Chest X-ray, PA view. Patient: 22 years old, sex F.
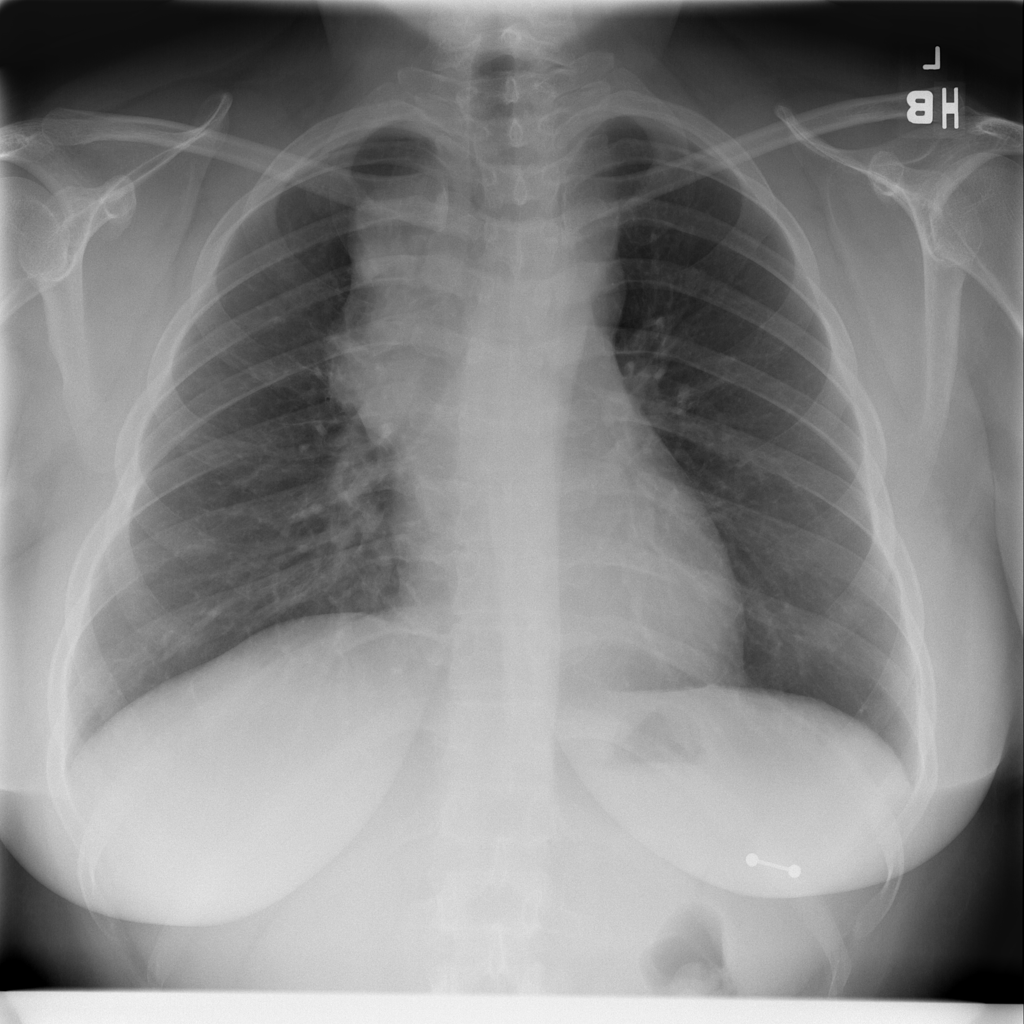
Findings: No Finding